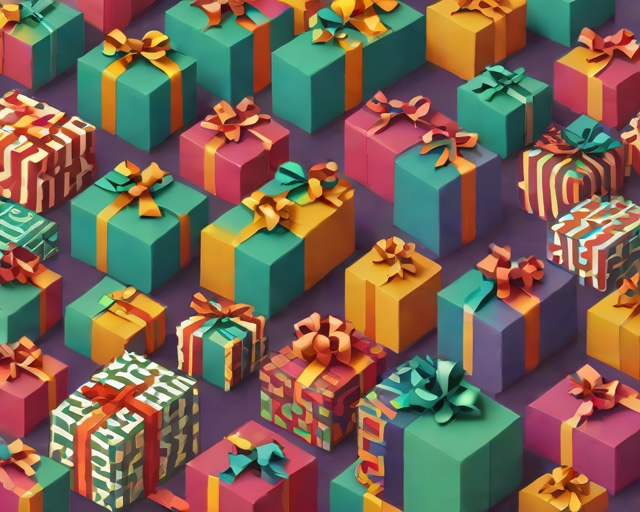
Category: Birthday